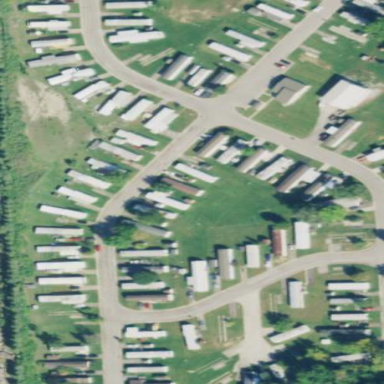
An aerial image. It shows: Residential area designated as trailer park.